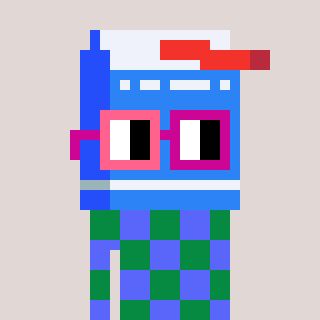
a pixel art character with square pink and red glasses, a milk-shaped head and a purple-colored body on a warm background